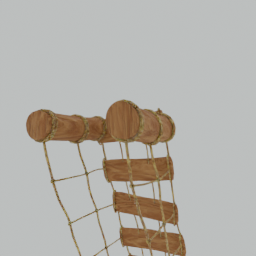
Label: architecture